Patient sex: F
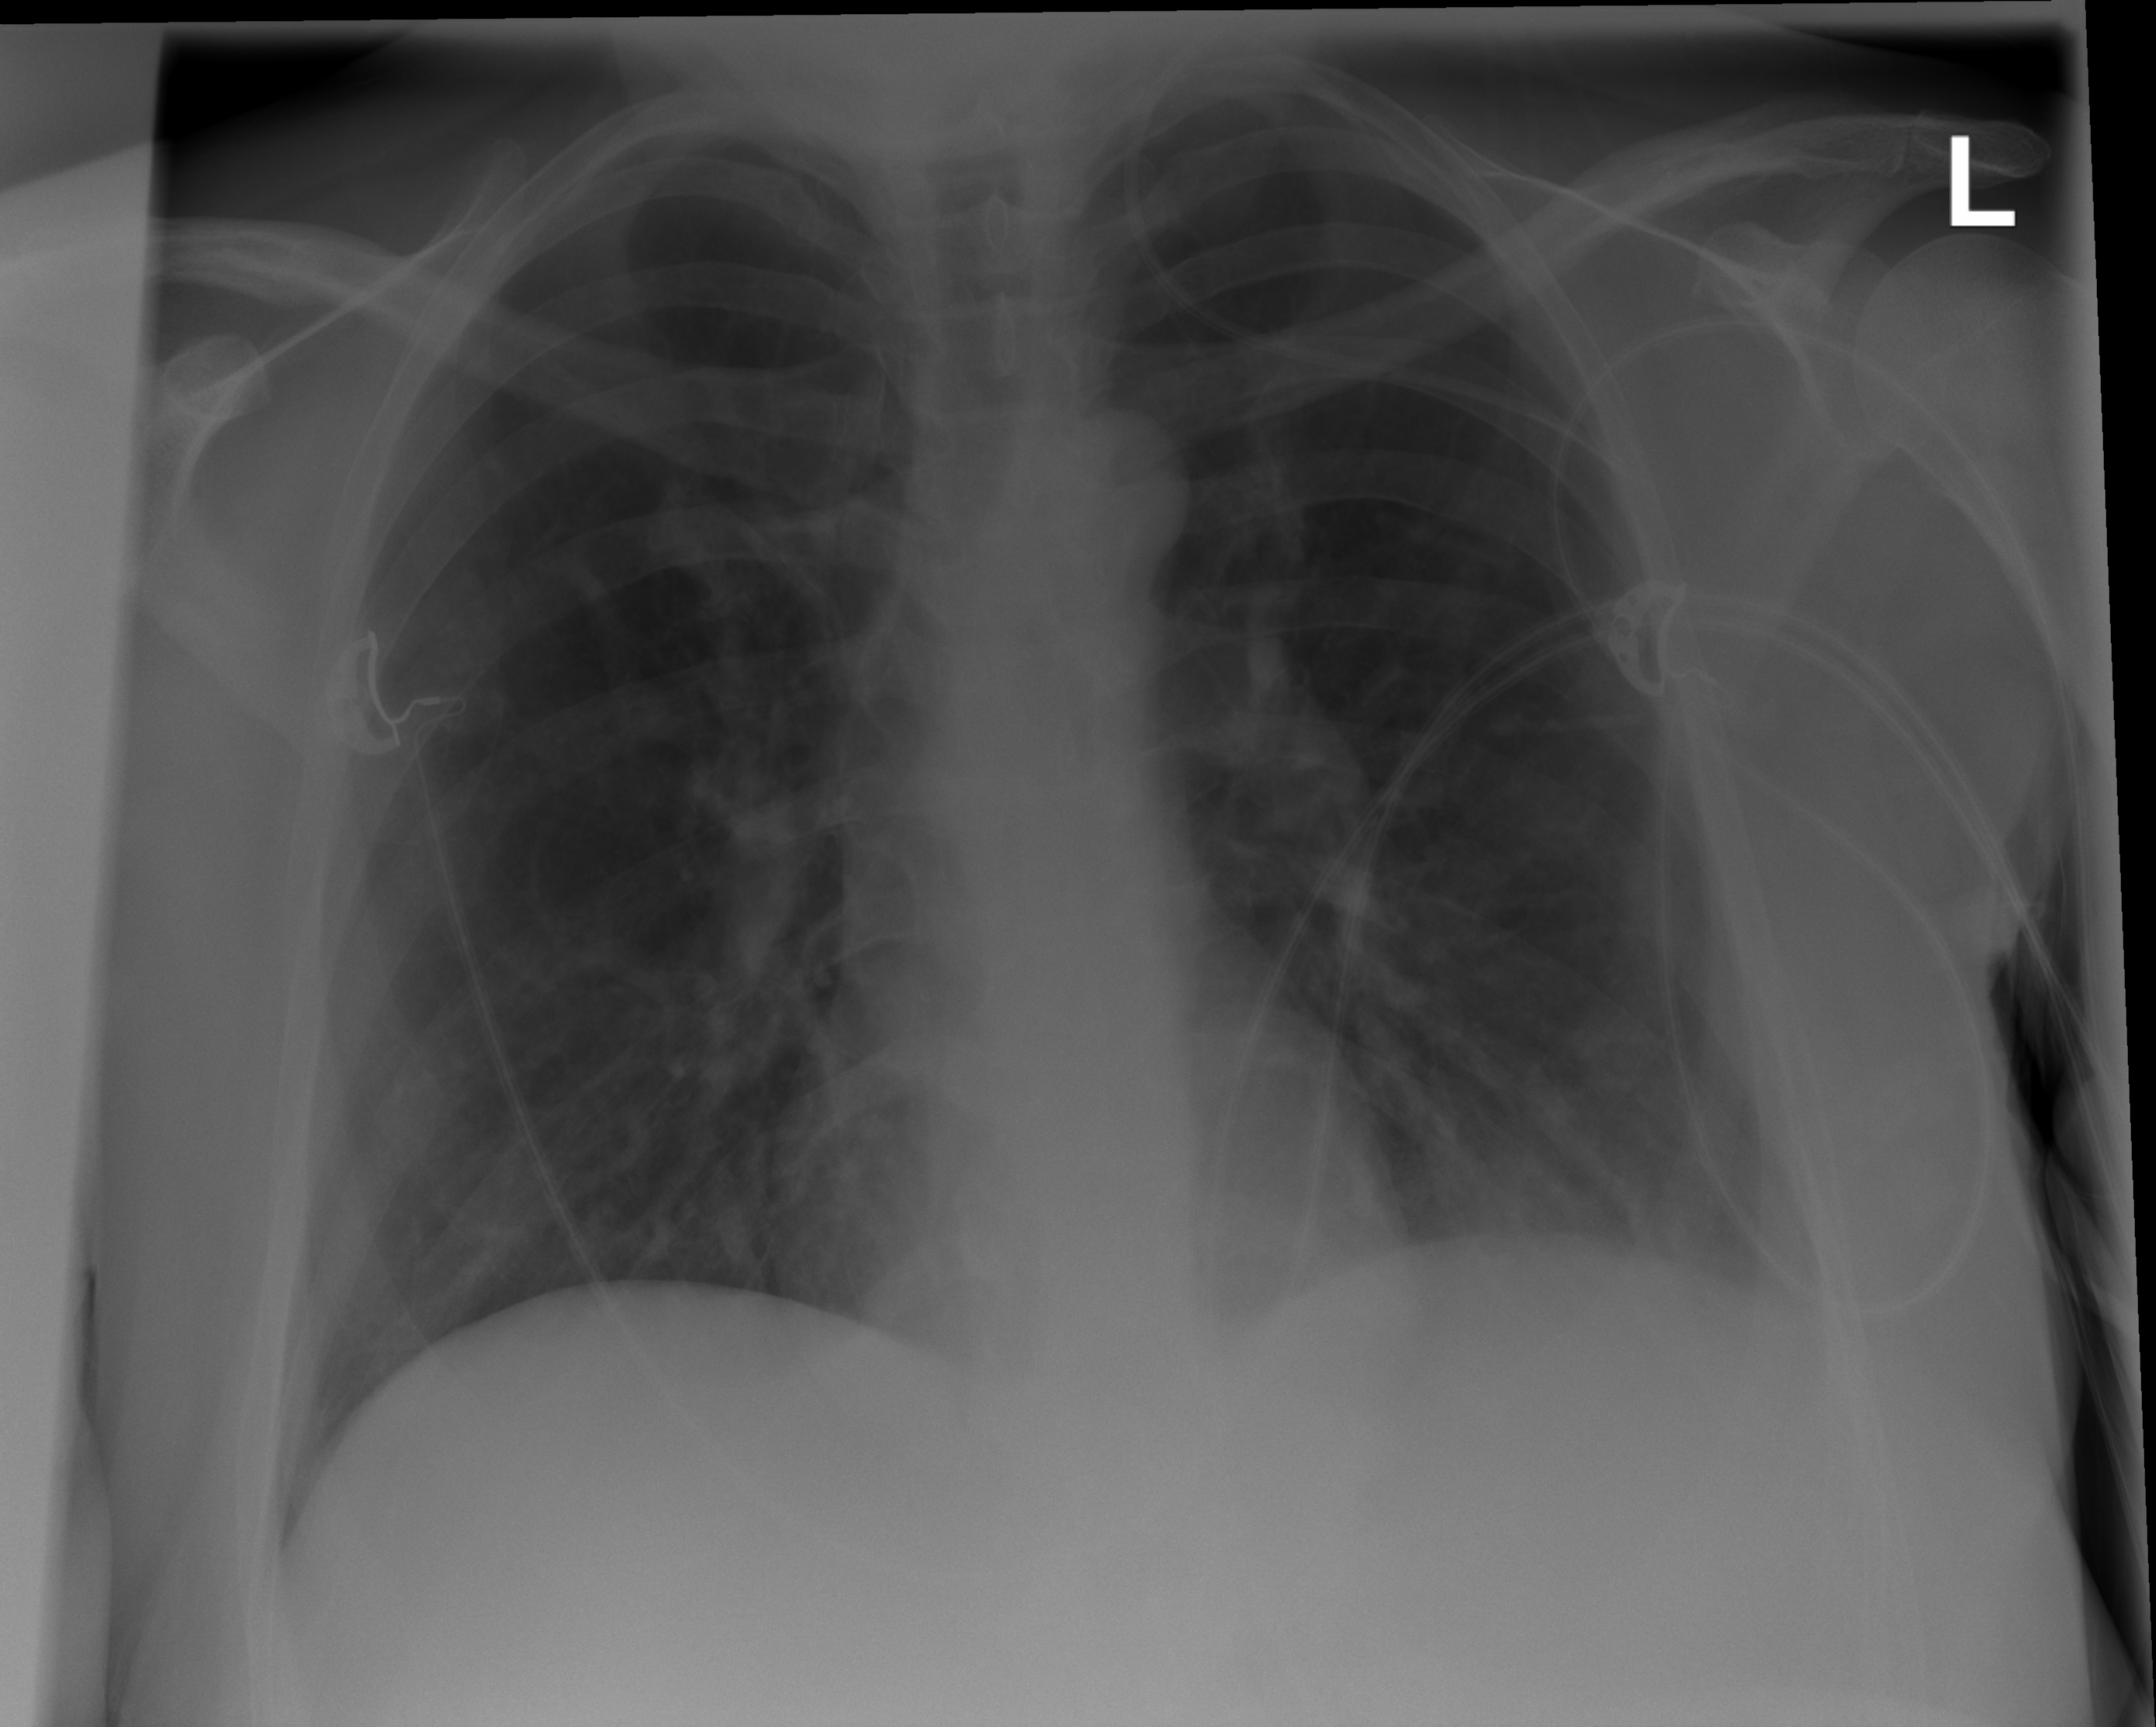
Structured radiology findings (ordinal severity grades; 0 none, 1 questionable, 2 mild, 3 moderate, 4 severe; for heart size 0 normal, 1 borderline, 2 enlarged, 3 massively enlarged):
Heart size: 0
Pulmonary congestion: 0
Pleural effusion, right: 0
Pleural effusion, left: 1
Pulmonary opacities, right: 0
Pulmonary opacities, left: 0
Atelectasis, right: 0
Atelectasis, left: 1